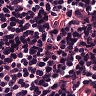
Metastatic tissue present: no